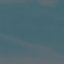
Land use / land cover: SeaLake